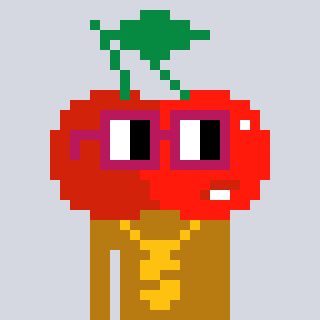
a pixel art character with square dark red glasses, a cherry-shaped head and a gold-colored body on a cool background